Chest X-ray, PA view. Patient: 24 years old, sex M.
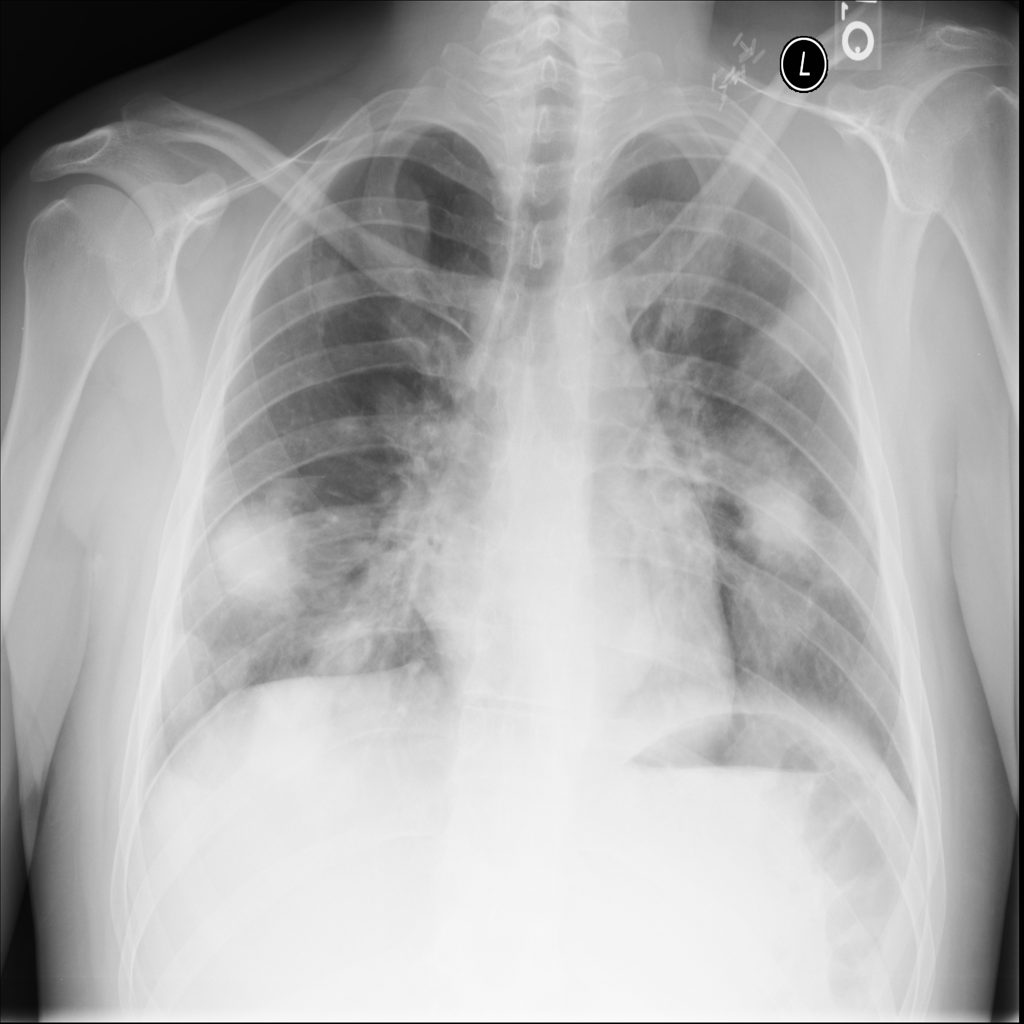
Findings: Mass